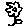
Label: flower